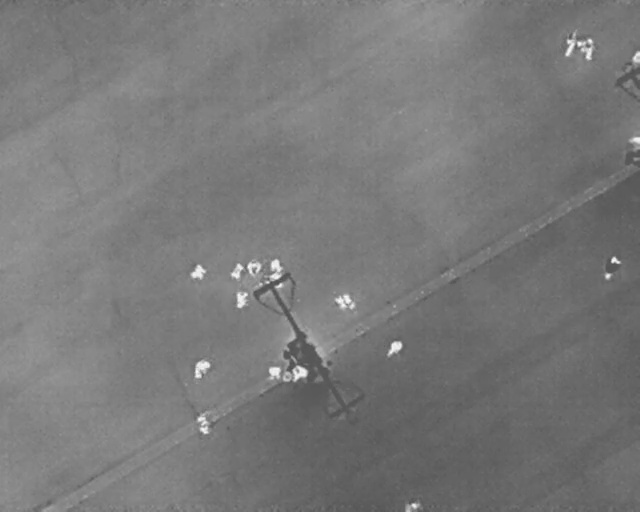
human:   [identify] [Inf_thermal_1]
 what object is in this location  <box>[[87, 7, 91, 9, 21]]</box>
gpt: <ref>1 medium person at the top right</ref>

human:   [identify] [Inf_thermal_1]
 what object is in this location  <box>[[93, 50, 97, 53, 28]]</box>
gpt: <ref>1 large person at the right</ref>

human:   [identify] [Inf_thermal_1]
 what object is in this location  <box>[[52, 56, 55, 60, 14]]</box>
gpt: <ref>1 large person at the center</ref>